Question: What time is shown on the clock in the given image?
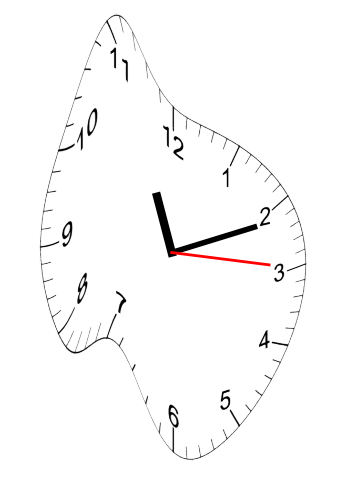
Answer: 11:11:15